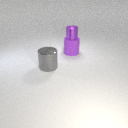
large purple rubber cylinder behind large gray metal cylinder